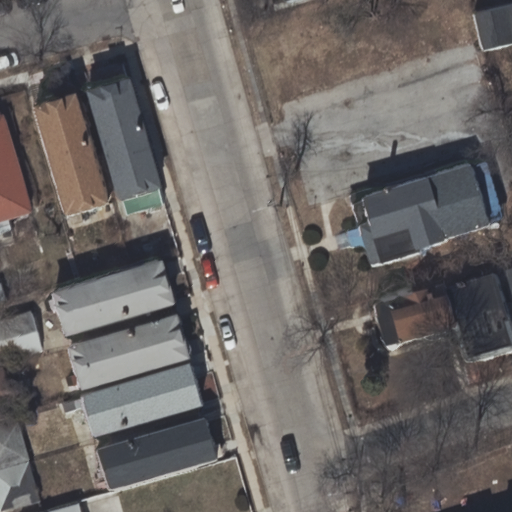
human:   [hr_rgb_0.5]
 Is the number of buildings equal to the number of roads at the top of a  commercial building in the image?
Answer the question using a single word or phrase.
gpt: no

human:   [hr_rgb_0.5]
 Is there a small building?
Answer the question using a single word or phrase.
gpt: yes

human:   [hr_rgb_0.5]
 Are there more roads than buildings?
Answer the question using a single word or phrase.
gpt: no

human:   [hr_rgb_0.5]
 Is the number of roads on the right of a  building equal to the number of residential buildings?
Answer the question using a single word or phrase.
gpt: no

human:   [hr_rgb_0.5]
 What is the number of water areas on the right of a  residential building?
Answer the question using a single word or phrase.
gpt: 0

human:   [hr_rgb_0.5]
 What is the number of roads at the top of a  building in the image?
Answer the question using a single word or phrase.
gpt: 2

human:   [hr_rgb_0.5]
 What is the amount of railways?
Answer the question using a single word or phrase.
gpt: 0

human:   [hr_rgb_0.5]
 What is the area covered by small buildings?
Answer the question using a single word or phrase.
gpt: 255m2

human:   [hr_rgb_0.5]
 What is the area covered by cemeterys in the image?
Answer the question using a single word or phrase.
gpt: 0m2

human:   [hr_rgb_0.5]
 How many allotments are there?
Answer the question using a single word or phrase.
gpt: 0

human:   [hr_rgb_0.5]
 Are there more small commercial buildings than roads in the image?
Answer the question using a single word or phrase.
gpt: no

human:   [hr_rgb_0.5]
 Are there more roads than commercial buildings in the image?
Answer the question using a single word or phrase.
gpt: yes

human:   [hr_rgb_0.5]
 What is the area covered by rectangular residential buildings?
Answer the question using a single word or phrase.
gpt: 1175m2

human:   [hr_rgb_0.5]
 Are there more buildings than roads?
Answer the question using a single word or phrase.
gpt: yes

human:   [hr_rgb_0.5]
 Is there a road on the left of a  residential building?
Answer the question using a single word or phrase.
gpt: yes

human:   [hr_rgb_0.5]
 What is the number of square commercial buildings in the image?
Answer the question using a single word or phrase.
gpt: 0

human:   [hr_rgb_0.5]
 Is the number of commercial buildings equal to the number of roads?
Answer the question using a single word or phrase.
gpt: no

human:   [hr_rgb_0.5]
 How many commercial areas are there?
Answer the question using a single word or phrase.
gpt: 0

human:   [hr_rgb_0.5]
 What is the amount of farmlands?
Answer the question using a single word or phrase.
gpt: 0

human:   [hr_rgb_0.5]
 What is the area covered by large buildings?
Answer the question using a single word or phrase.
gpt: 0m2

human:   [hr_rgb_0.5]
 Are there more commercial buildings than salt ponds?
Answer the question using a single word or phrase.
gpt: no

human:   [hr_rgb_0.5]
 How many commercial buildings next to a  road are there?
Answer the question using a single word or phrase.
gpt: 0

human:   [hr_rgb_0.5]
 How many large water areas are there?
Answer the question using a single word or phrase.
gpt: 0

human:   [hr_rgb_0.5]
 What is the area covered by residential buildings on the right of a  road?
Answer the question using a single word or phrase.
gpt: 621m2

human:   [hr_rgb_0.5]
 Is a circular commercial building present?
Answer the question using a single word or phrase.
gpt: no

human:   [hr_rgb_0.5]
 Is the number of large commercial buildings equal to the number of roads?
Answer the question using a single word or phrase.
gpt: no

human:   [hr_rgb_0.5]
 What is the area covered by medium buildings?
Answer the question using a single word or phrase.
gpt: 1231m2

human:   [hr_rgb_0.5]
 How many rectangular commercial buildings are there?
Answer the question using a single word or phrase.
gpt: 0

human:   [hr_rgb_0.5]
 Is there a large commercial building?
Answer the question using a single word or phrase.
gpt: no

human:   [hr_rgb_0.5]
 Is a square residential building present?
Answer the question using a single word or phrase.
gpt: no

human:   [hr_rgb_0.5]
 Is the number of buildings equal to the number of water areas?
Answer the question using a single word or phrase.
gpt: no

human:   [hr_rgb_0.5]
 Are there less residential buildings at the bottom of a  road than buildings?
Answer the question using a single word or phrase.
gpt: no

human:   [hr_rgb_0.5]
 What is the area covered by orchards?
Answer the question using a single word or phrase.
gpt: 0m2

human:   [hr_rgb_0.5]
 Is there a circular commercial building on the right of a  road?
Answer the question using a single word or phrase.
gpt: no

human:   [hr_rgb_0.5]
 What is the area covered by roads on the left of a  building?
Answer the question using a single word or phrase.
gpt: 0m2

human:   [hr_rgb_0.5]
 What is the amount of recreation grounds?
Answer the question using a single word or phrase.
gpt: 0